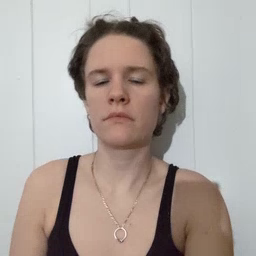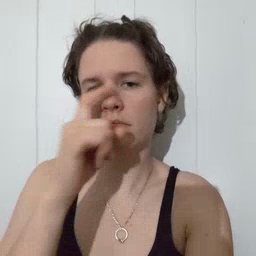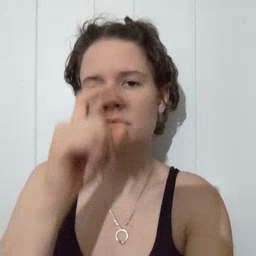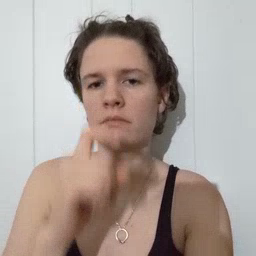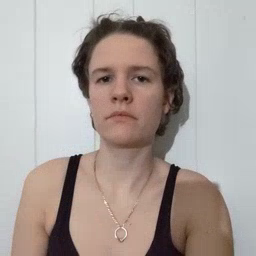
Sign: doll